Interaction volume radius: 10 \u00c5
Interaction volume height: 10 \u00c5
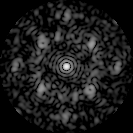
Disorder parameter: 0.5561